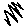
Label: zigzag